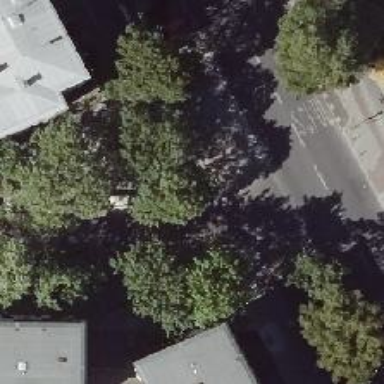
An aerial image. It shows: Living street with separate sidewalk.